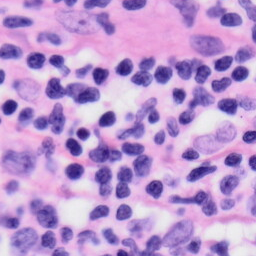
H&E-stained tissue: Skin